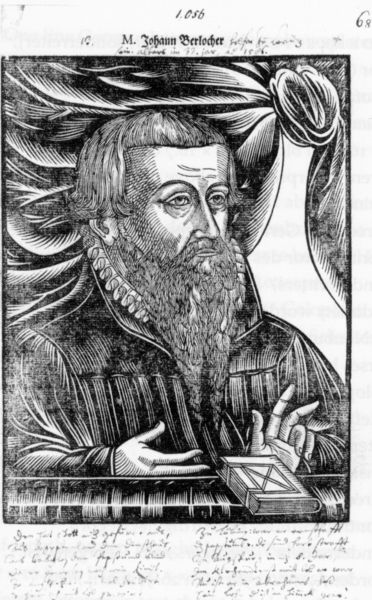
Titel: Bildnis des Johann Berlacher
Künstler: Hans d.Ä. Schultes
Institution: (Seriendruck)
Schlagwörter: dunkel, hand, mann, schatten, umhang, weiß, sitzen, finger, frisur, geste, grau, haar, hell, hintergrund, licht, mund, nase, ohr, profil, schwarz, stirn, stützen, tisch, blick, tuch, bart, hemd, richter, augen, bibel, falten, federn, gesicht, halten, knoten, kragen, mensch, rahmen, sehen, vollbart, ärmel, bild, bildnis, halskrause, herr, hände, portrait, porträt, vorhang, brüstung, haare, mantel, stoff, kaufmann, lippen, locken, ohren, renaissance, schultern, pony, holzschnitt, schrift, seitlich, wangen, flächen, grafik, graphik, klein, linien, bank, rand, curtain, fringe, hands, king, priest, religious, white, arm, black, collar, dark, hair, nose, old, robe, table, ernst, brauen, glanz, pupillen, lesen, draperie, mimik, gown, print, rüschen, augenbraue, revers, tränensäcke, name, knochen, buch, religion, linie, druck, schwarz-weiss, schraffur, radierung, schrafur, stich, titel, seite, text, woodcut, buchstaben, augenringe, überschrift, gestik, krause, geheimratsecken, talar, feather, zugeschlagen, halbprofil, blickrichtung, kraus, zahl, man, segen, segnen, ear, eyes, important, light, drawing, paper, kupferstich, black and white, fabric, illustration, line, sketch, miniatur, beard, old man, jacket, writing, johann, handschrift, geschlungen, drape, arms, ink, engraving, pencil, cloth, fingers, book, teach, lips, charcoal, eyebrows, opening, rafik, graphikg, schaube, fältelungen, bible, forehead, eyebrow, mustache, frontespiz, proportion, words, triangle, schrtift, ruffle, ruff, noise, johan, wrinkle, braid, hear, copy, n, line drawing, leader, sermon, knot, minister, pleated, stich bart mann vorhang, jphann, johann berlocher, berlocher, buchillustration, schreibschrift, folders, braided, verlocher